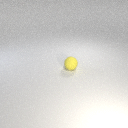
small yellow rubber sphere